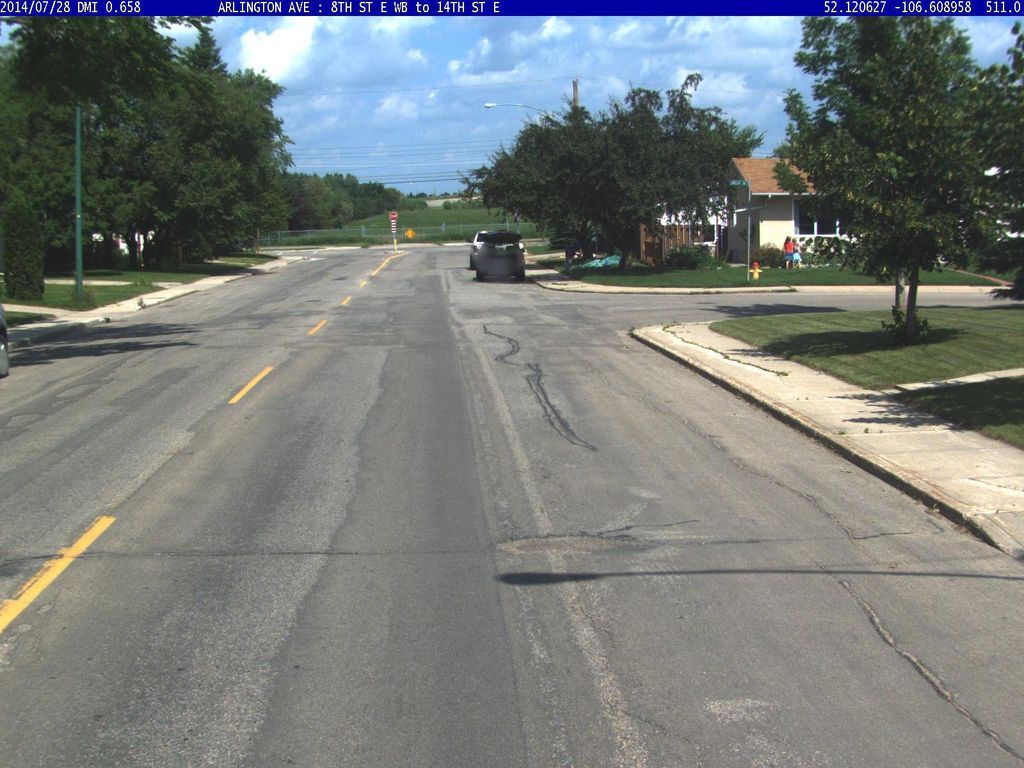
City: saskatoon